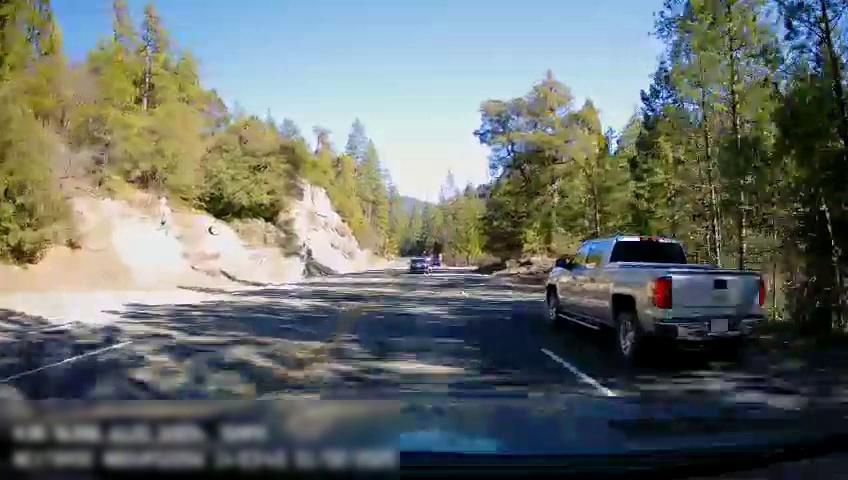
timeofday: Day
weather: Sunny
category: Drivable Space
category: Vehicles | Car
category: Vehicles | Car
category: Vehicles | Truck
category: Lanes | Opposite Lane
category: Lanes | Current Lane